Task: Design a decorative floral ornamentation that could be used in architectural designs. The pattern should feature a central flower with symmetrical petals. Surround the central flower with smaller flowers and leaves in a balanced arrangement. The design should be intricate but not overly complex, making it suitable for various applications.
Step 293:
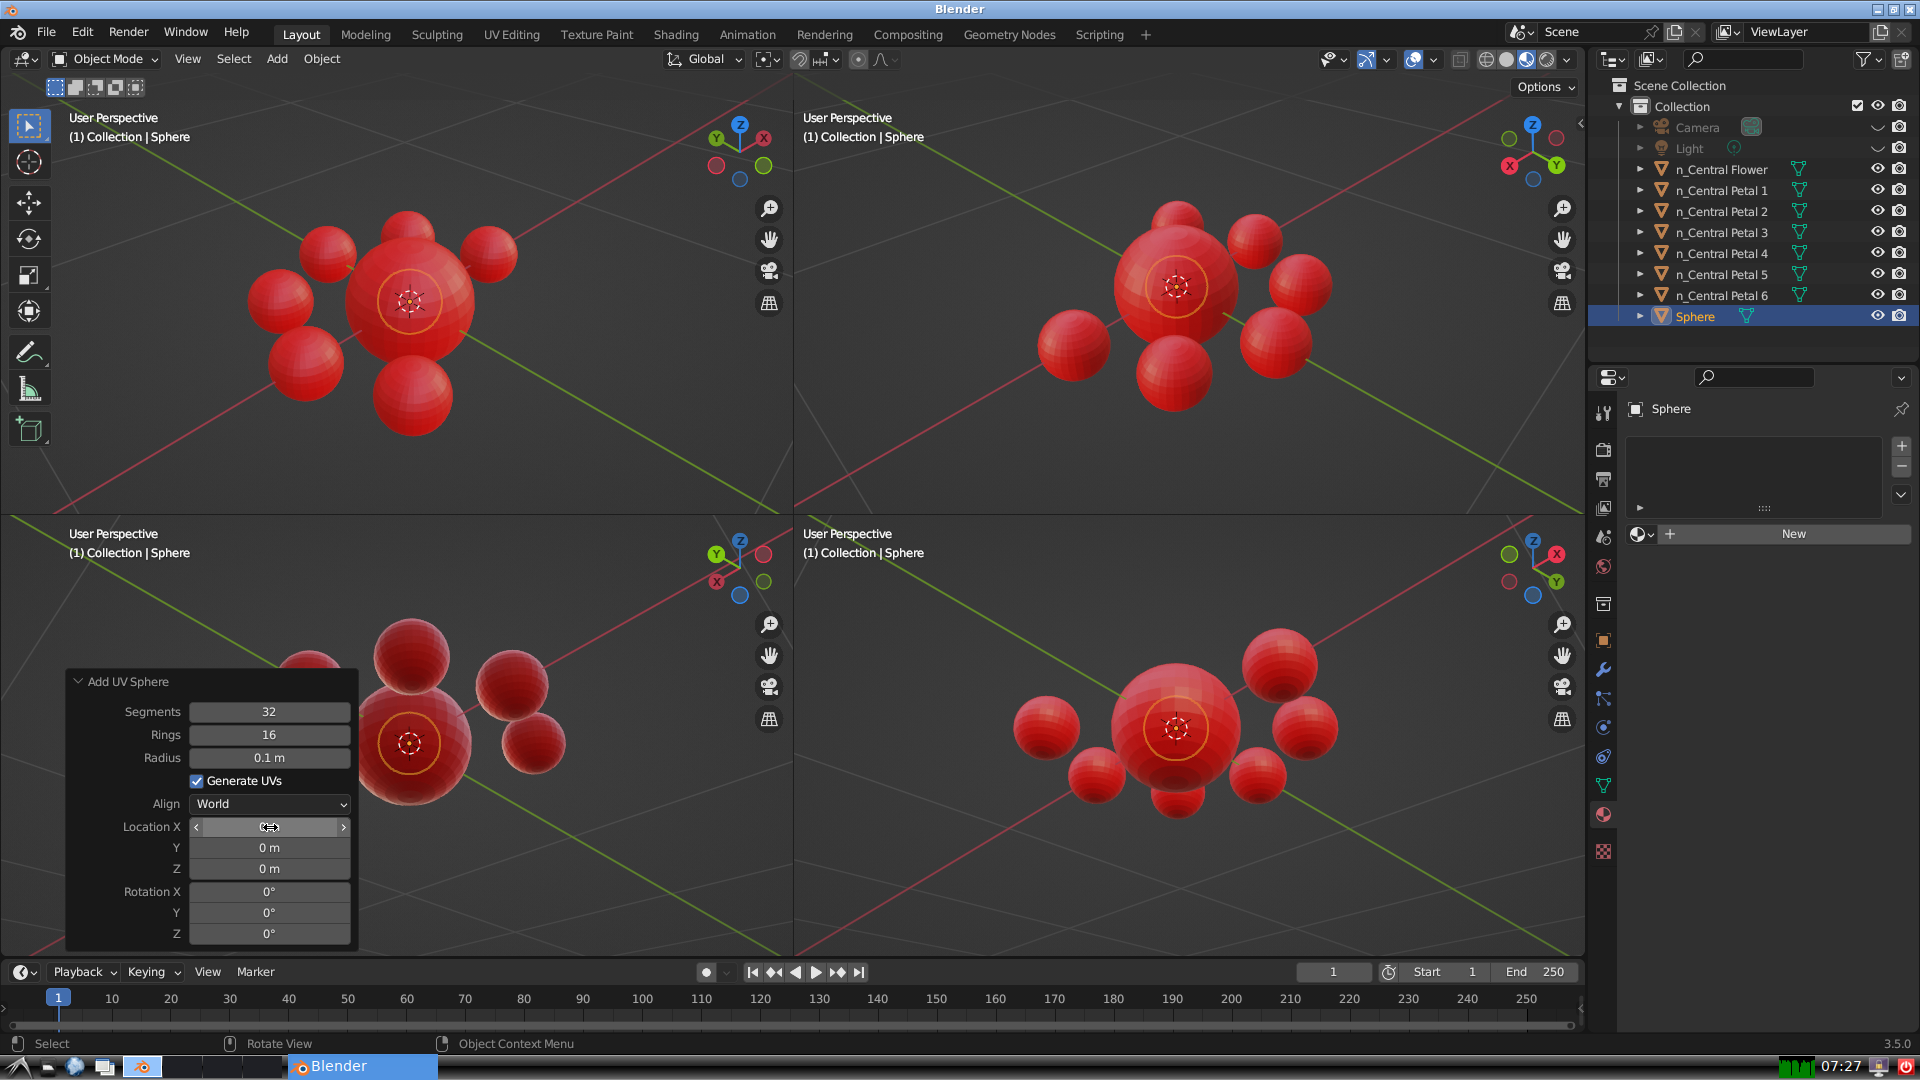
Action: click: no